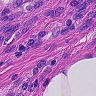
Metastatic tissue present: no